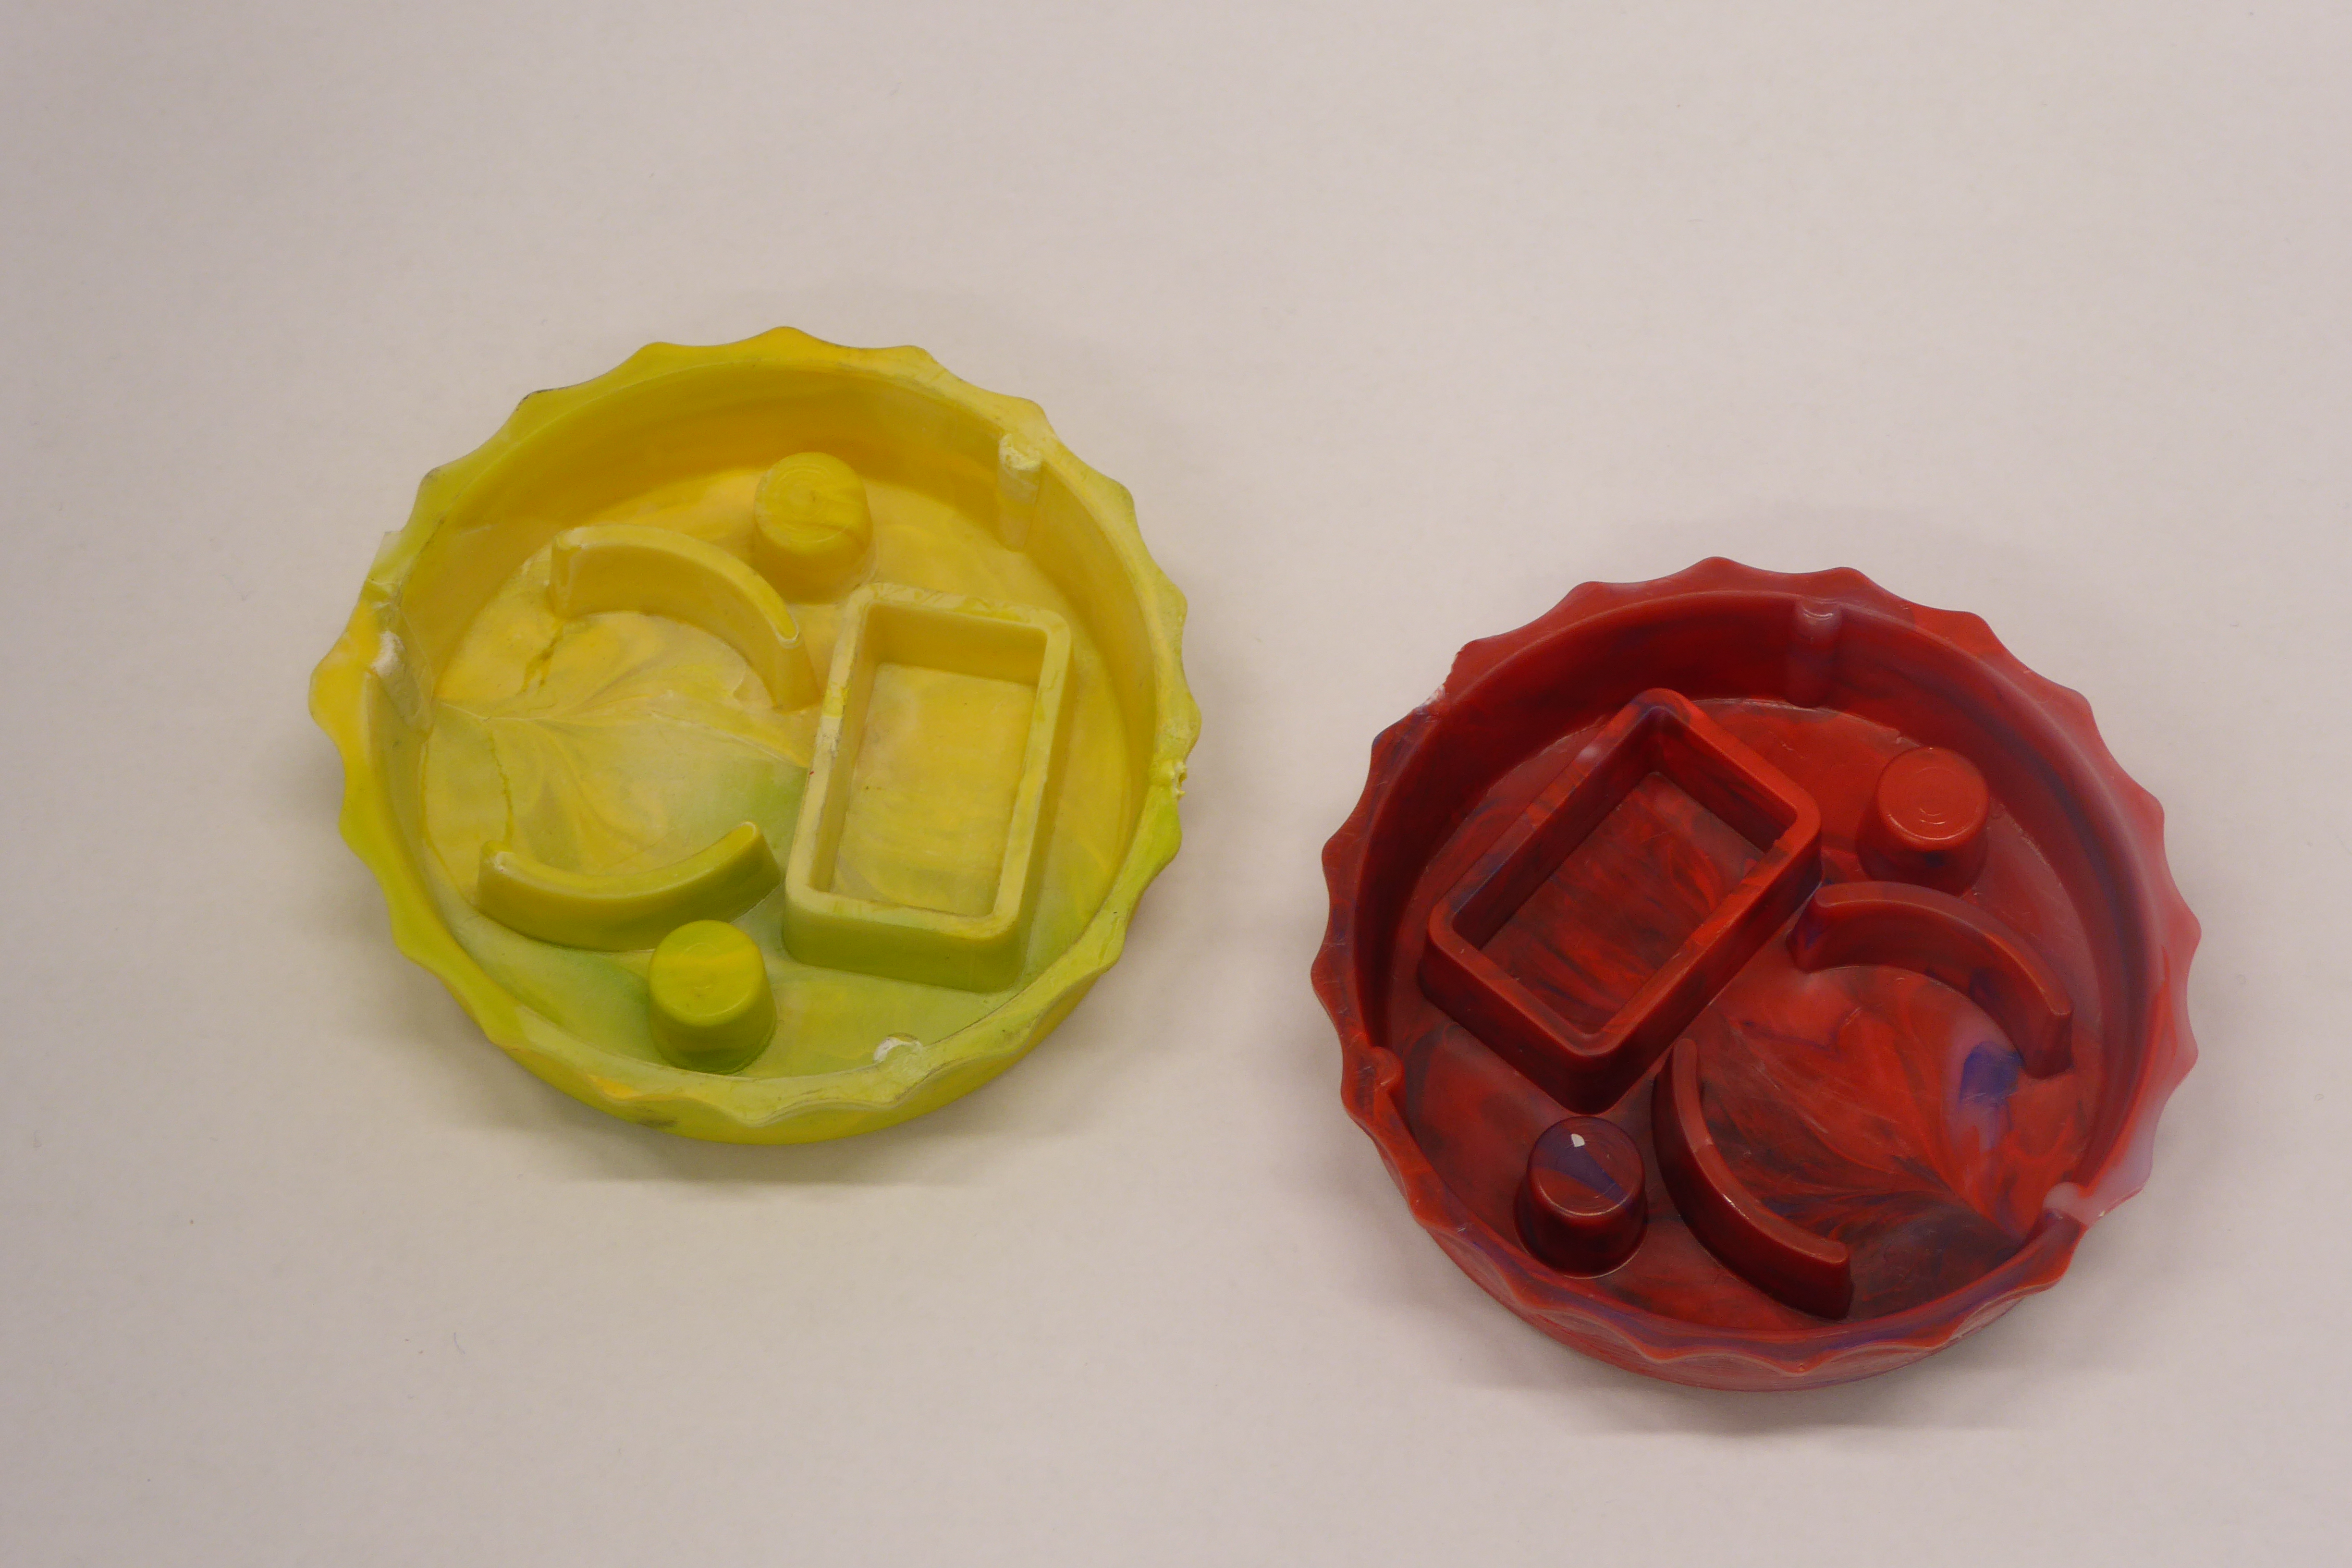
Label: Bottle Opener - Cover